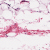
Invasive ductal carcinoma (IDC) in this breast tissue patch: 0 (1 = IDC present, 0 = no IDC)